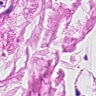
Metastatic tissue present: no